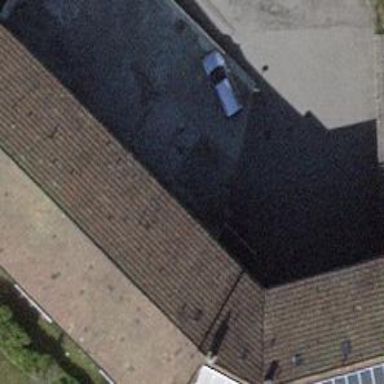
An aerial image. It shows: View of roof of building.